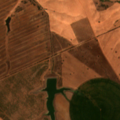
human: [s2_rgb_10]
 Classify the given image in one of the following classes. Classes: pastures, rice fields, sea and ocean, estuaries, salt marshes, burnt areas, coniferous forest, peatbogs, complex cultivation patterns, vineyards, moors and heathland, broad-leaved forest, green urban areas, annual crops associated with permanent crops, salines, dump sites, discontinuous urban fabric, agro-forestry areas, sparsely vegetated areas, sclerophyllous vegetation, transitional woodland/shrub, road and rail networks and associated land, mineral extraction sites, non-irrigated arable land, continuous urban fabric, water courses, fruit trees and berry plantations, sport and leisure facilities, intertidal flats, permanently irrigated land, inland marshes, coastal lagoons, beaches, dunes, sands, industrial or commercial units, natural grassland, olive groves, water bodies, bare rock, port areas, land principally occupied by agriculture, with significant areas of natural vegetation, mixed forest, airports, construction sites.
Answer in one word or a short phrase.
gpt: non-irrigated arable land, permanently irrigated land, transitional woodland/shrub